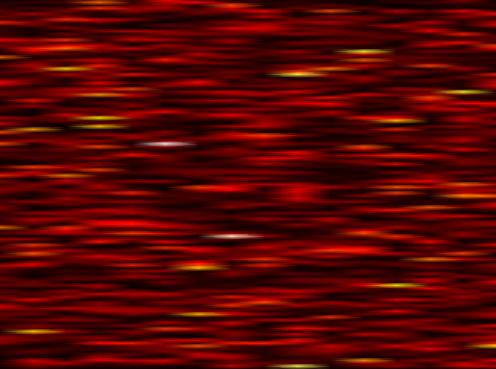
Label: UFMC